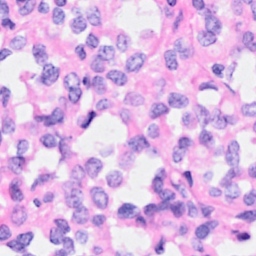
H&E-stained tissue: Breast